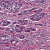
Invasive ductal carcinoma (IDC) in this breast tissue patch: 1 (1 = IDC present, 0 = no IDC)